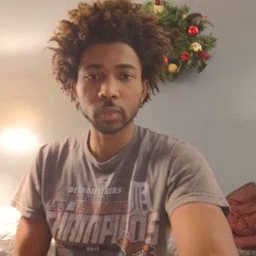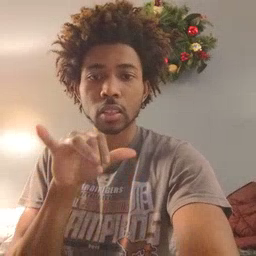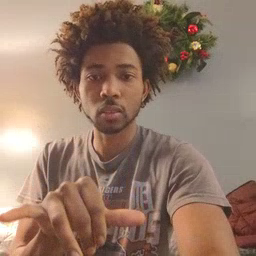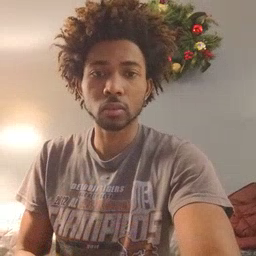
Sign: stay